Aerial crown-view tile of a tropical tree (Barro Colorado Island, Panama), acquired 20241014:
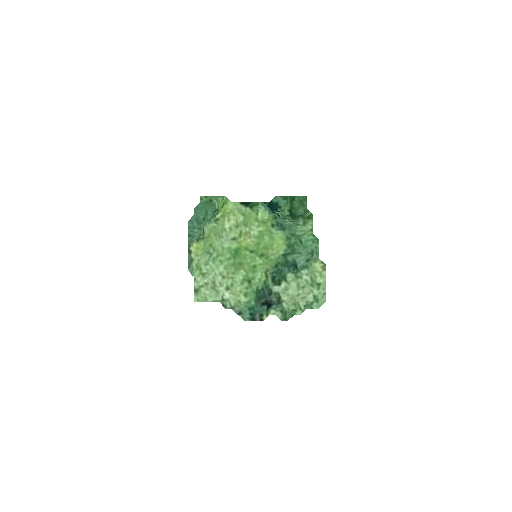
Species: Hieronyma alchorneoides
GBIF accepted scientific name: Hieronyma alchorneoides
Crown area: 21.898 m²